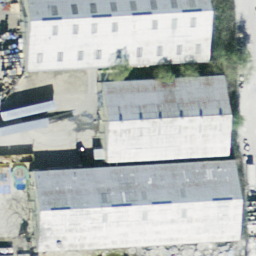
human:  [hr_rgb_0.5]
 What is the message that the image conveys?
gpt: buildings